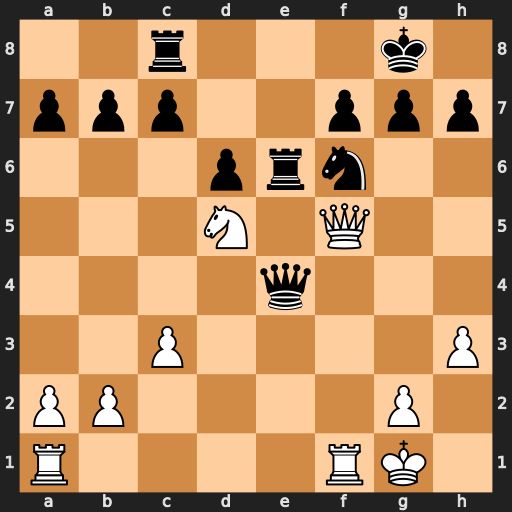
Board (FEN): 2r3k1/ppp2ppp/3prn2/3N1Q2/4q3/2P4P/PP4P1/R4RK1
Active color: w
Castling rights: -
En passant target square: -
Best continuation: Ne7+ Rxe7 Qxc8+